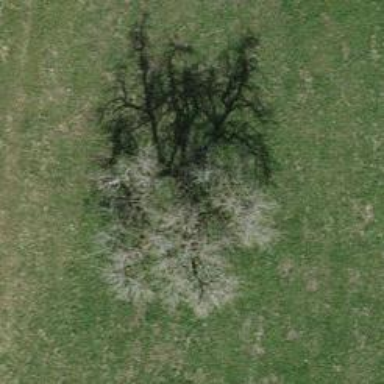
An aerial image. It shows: Deciduous tree with green leaves.